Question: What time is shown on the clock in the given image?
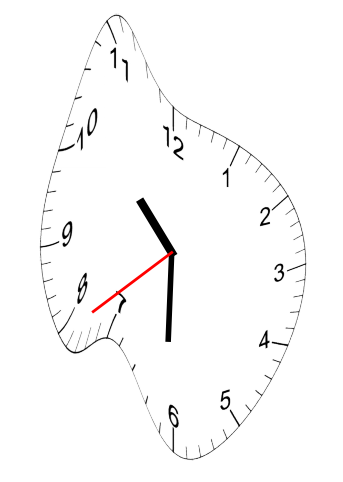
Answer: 10:30:39